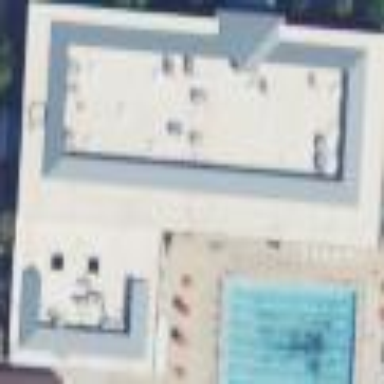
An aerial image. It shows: Community center building.